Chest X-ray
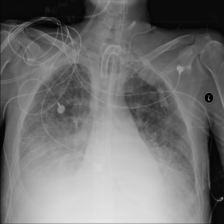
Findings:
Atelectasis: negative
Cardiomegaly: negative
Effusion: positive
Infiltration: positive
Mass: negative
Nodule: negative
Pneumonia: negative
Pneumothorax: negative
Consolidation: negative
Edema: negative
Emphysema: negative
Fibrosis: negative
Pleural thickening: negative
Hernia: negative